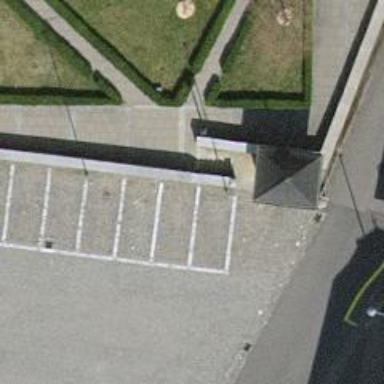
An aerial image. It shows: Asphalt steps along the road.